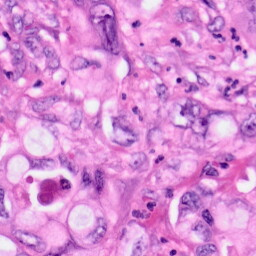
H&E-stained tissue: Pancreatic